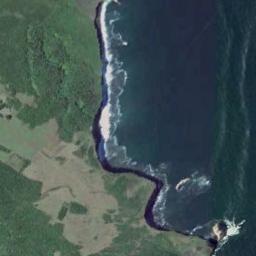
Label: beach